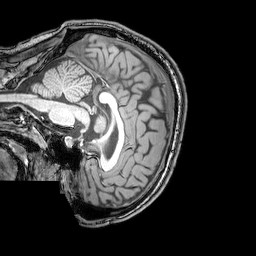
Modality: T1w
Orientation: sagittal
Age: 21
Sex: male
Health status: healthy
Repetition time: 0.081 s
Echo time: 0.037 s